Field crop: maize
Growth stage: 2
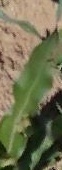
Species: maize